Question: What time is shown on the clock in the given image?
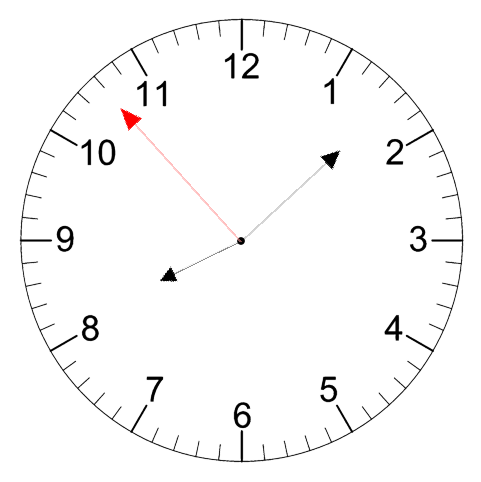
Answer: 08:07:53